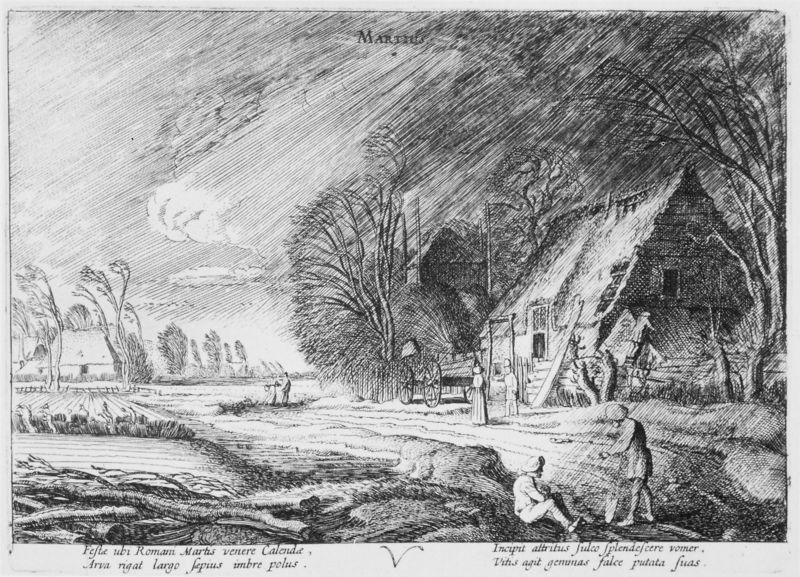
Titel: Die zwölf Monate III
Künstler: Jan van de Velde
Schlagwörter: baum, himmel, weiß, wolken, bäume, landschaft, menschen, see, äste, grau, holz, nacht, schwarz, zeichnung, dach, haus, feld, felder, wind, land, dunkelheit, arbeit, bauern, landleben, räder, turm, schrift, ernte, getreide, korn, dorf, nebel, bauernhof, wagen, sturm, stämme, unwetter, wetter, inschrift, regen, scheune, weiden, druck, druckgraphik, schrafur, stich, text, bleistift, gedicht, kate, kupferstich, guss, landarbeit, schaufel, latein, widder, reparatur, scheine, strum, sitezn, ländliches leben, märz, dekcen, mart, bäuerlichkeit, reparatut, feldarbeiut